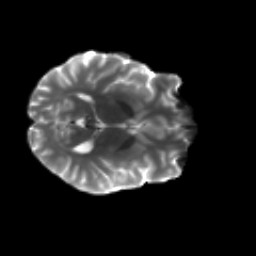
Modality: T2w
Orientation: axial
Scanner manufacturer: siemens
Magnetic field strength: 3 T
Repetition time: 4.16 s
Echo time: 0.0806 s